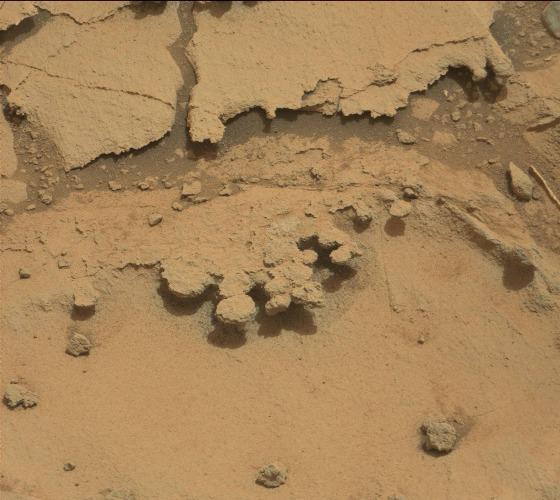
Terrain classes present: Bedrock, Gravel / Sand / Soil, Rock, Shadow